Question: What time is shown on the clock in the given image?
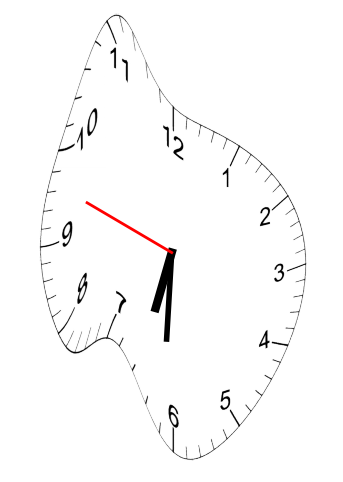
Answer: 06:30:48